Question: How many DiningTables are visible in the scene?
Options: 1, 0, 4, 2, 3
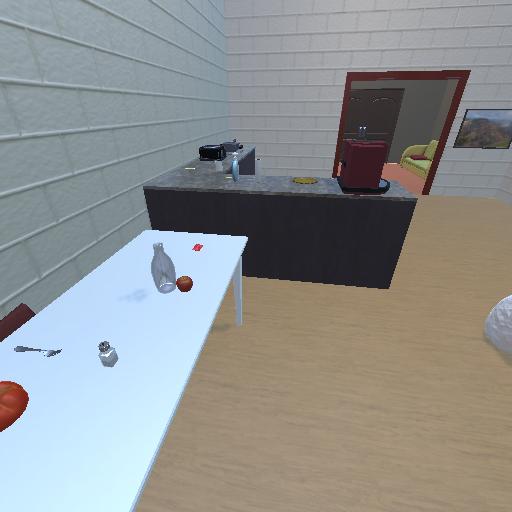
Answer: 1